Question: I know this question was already answered but It was not helped me. My question is not to overlap the Images I want to join two seperate Images which are in the same size like which is shown below.
![I want like below image][1]

'''
private Bitmap createSingleImageFromMultipleImages(Bitmap firstImage, Bitmap secondImage) {
Bitmap result = Bitmap.createBitmap(firstImage.getWidth(), firstImage.getHeight(), firstImage.getConfig());
Canvas canvas = new Canvas(result);
canvas.drawBitmap(firstImage, 0f, 0f, null);
canvas.drawBitmap(secondImage, 200, 200, null);
return result;
}
Bitmap mergedImages = createSingleImageFromMultipleImages(firstImage, SecondImage);
im.setImageBitmap(mergedImages);
'''
I am getting ovelapping image. Can anyone help.
Thanks.
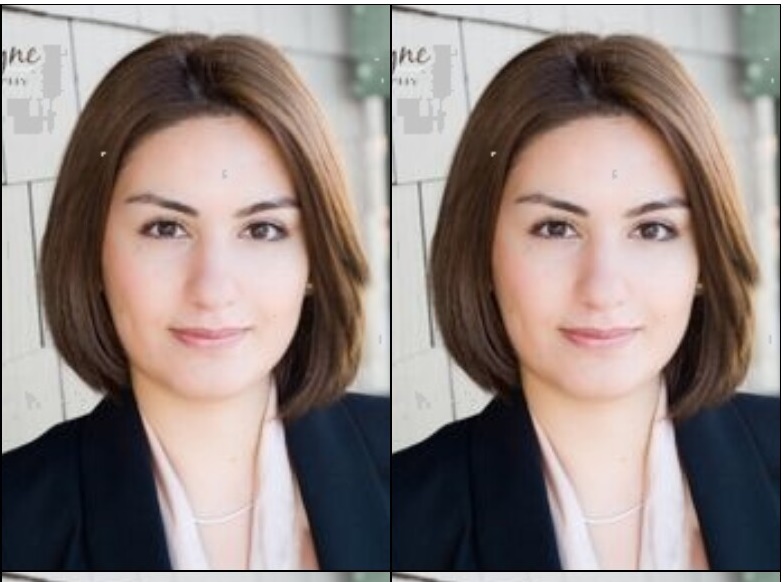
Answer: If you want to create a side-by-side merged image you will need to create a result bitmap with 2 times the width of first image, or, more scalably, the sum of the widths of the images:
Currently, you are creating a result image with width 'firstImage.getWidth()'. They will clearly overlap or be off the canvas.
Also, you will need to place the second image at == 'firstImage.getWidth()'
Check out this code (untested):
'''
private Bitmap createSingleImageFromMultipleImages(Bitmap firstImage, Bitmap secondImage) {
Bitmap result = Bitmap.createBitmap(firstImage.getWidth() + secondImage.getWidth(), firstImage.getHeight(), firstImage.getConfig());
Canvas canvas = new Canvas(result);
canvas.drawBitmap(firstImage, 0f, 0f, null);
canvas.drawBitmap(secondImage, firstImage.getWidth(), 0f, null);
return result;
}
Bitmap mergedImages = createSingleImageFromMultipleImages(firstImage, secondImage);
im.setImageBitmap(mergedImages);
'''